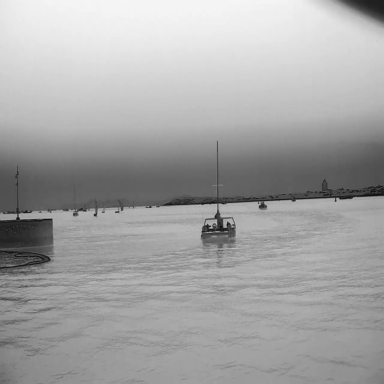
There is a container_ship in the infrared image.